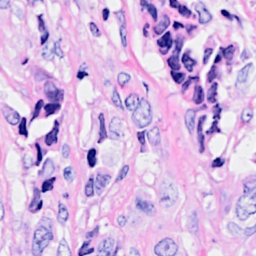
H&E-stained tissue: Breast